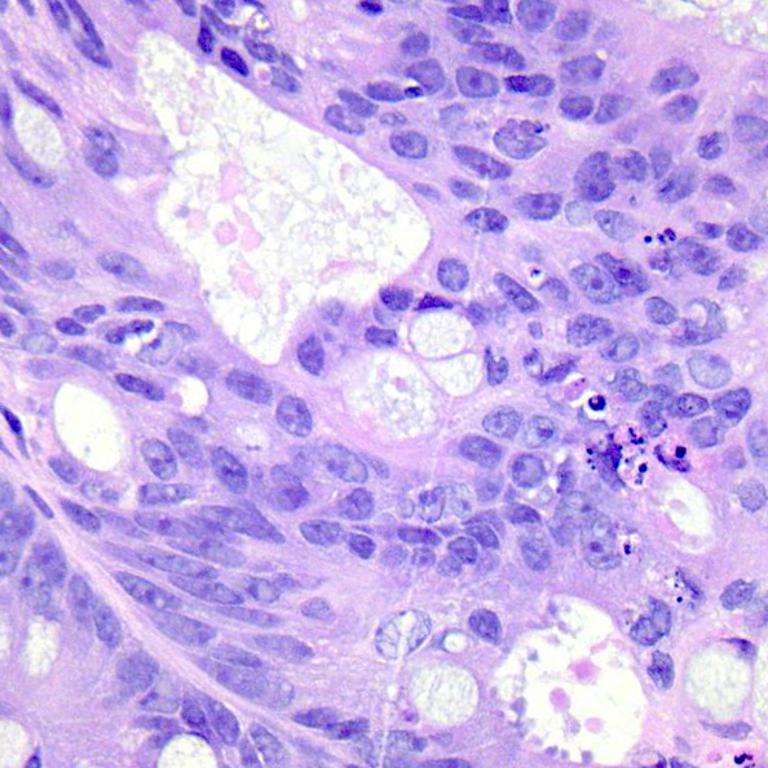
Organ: colon
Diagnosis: adenocarcinomas